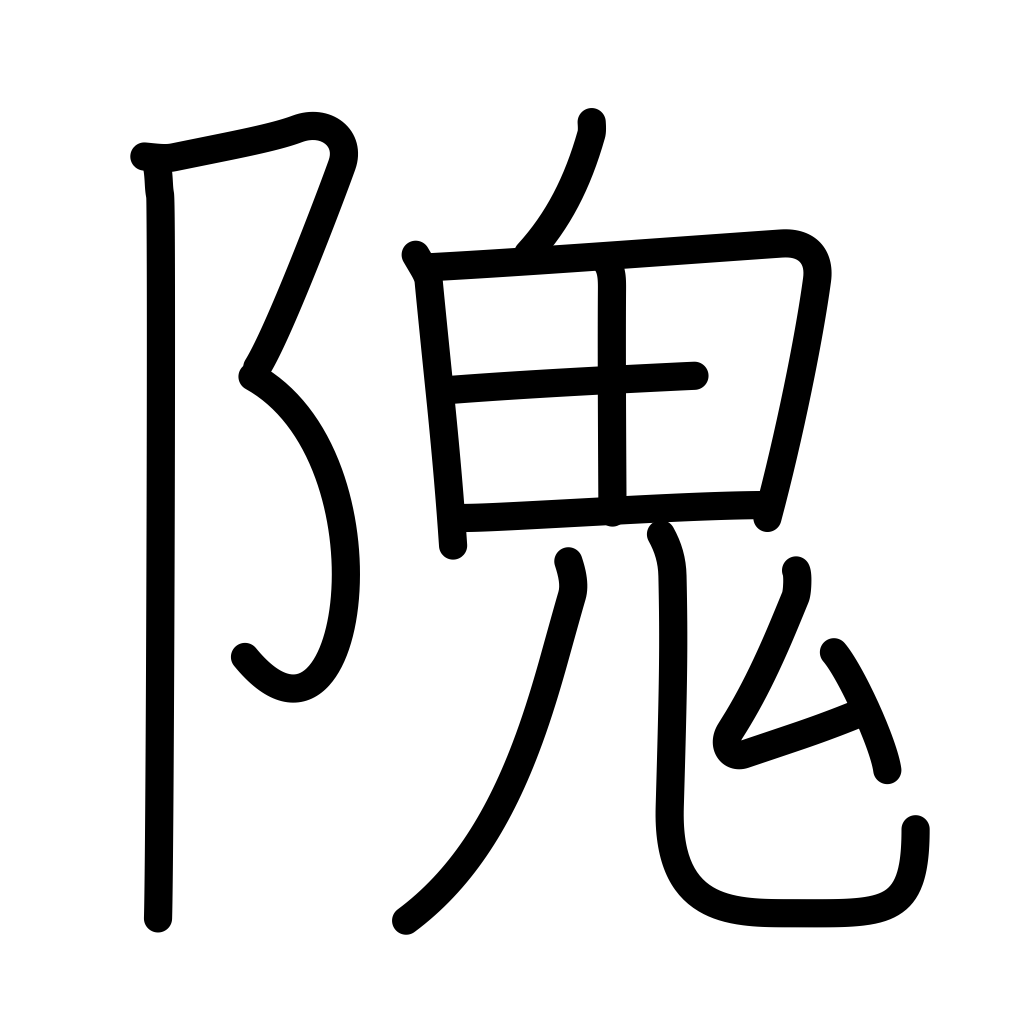
Meaning: high, steep